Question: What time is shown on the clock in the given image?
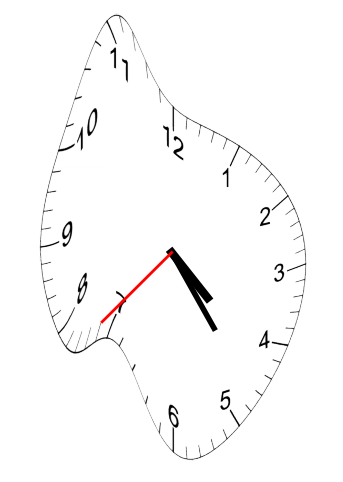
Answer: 04:23:37